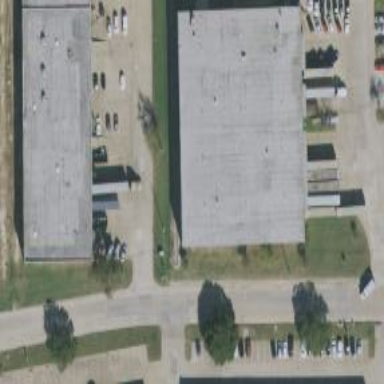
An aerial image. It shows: Warehouse.